Question: I try to make some special effects in an iOS App when user scrolls the 'UITableView'. The effects I would like to implement is:

which is from <URL>.
It is made by Capptivate, but I read through the website & I'm still confused where can I obtain the library.
I know Core Graphics / Core Animation / QuartzCore Framework may help, as hinted by this <URL>. So, assuming the effect is based on a 'UITableView', how can I distort the 'UITableViewCell' like the screenshot above?
I can make curved table cell by:
'''
- (UITableViewCell *)tableView:(UITableView *)tableView cellForRowAtIndexPath:(NSIndexPath *)indexPath
{
static NSString * CellIdentifier = @"Cell";
UITableViewCell * cell = [tableView dequeueReusableCellWithIdentifier:CellIdentifier];
if (![cell.backgroundView isKindOfClass:[CustomCellBackground class]]) {
CustomCellBackground * backgroundCell = [[CustomCellBackground alloc] init];
cell.backgroundView = backgroundCell;
}
if (![cell.selectedBackgroundView isKindOfClass:[CustomCellBackground class]]) {
CustomCellBackground * selectedBackgroundCell = [[CustomCellBackground alloc] init];
selectedBackgroundCell.selected = YES;
cell.selectedBackgroundView = selectedBackgroundCell;
}
NSString * entry;
if (indexPath.section == 0) {
entry = self.thingsToLearn[indexPath.row];
((CustomCellBackground *) cell.backgroundView).lastCell = indexPath.row == self.thingsToLearn.count - 1;
((CustomCellBackground *)cell.selectedBackgroundView).lastCell = indexPath.row == self.thingsToLearn.count - 1;
} else {
entry = self.thingsLearned[indexPath.row];
((CustomCellBackground *)cell.backgroundView).lastCell = indexPath.row == self.thingsLearned.count - 1;
((CustomCellBackground *)cell.selectedBackgroundView).lastCell = indexPath.row == self.thingsLearned.count - 1;
}
cell.textLabel.text = entry;
cell.textLabel.backgroundColor = [UIColor clearColor];
cell.textLabel.highlightedTextColor = [UIColor blackColor];
return cell;
}
'''
but I have no clue how to make it responsive to scrolling.
in short, how can I make curved 'UITableViewCell' when scrolling?
---
There are more SO questions I read:
- <URL>
and some tutorials:
- <URL>
Note: I'm working on iOS 7+ only.
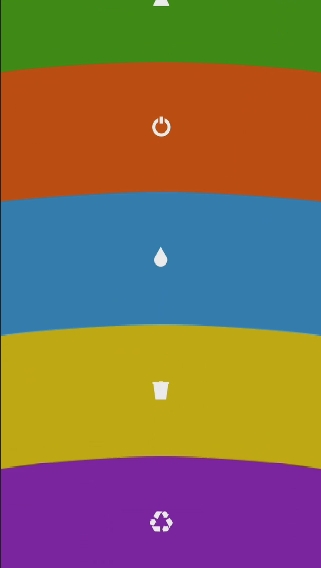
Answer: Please have a look at this github library - <URL>